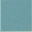
Piece: xx